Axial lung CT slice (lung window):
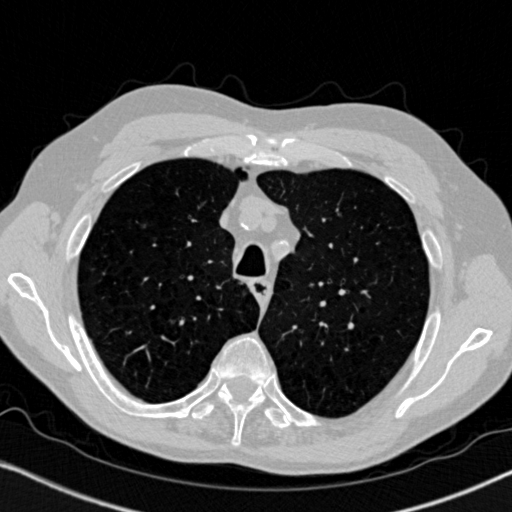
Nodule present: no